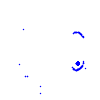
Particle: kaon